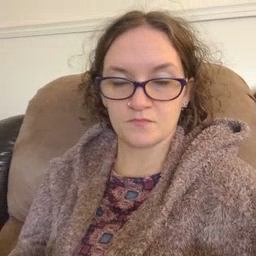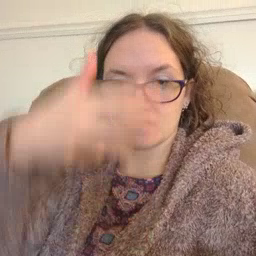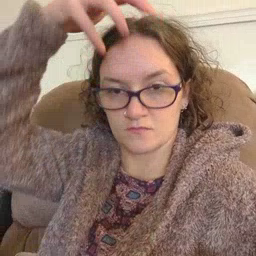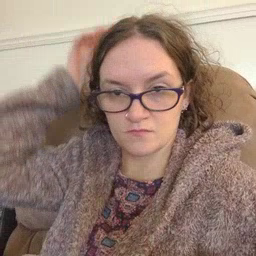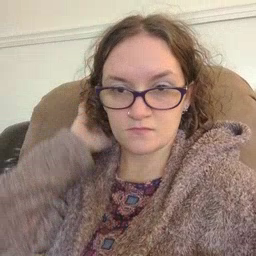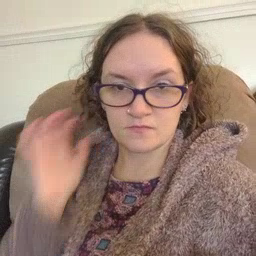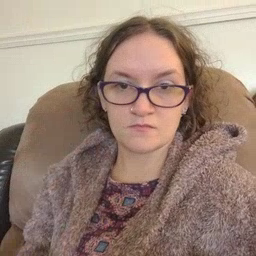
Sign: lion